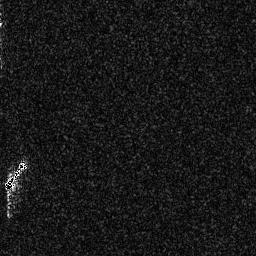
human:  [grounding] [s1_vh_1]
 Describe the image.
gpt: In the satellite image, there is  <ref>1 medium ship </ref> <box>[[1, 62, 10, 74, 0]]</box> located at left.